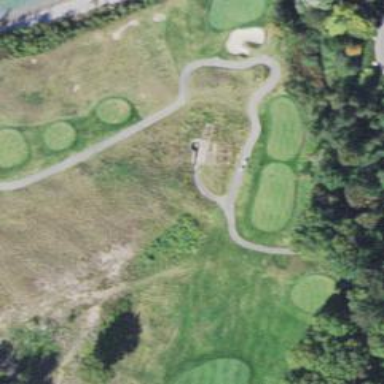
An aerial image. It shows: Path for golf carts.